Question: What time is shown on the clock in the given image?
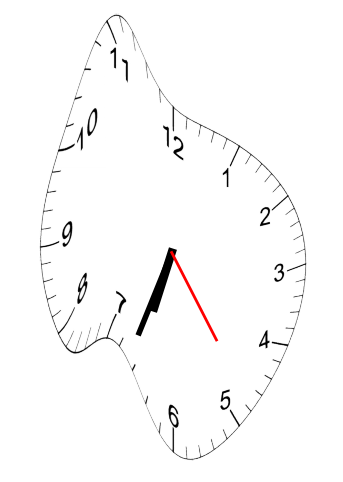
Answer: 06:33:24